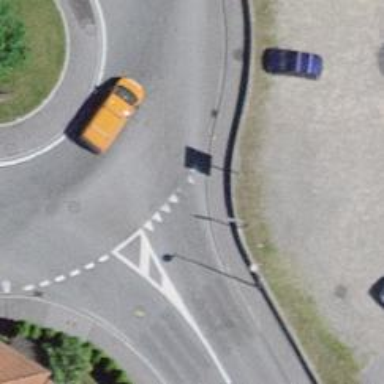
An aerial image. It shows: Secondary road with asphalt surface leading to roundabout.